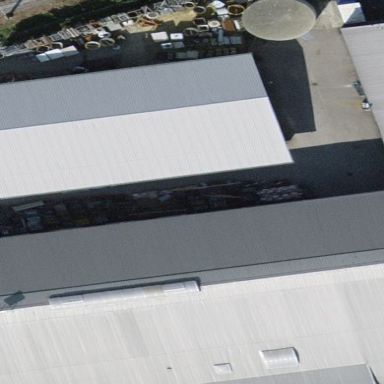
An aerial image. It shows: View of roof of building.